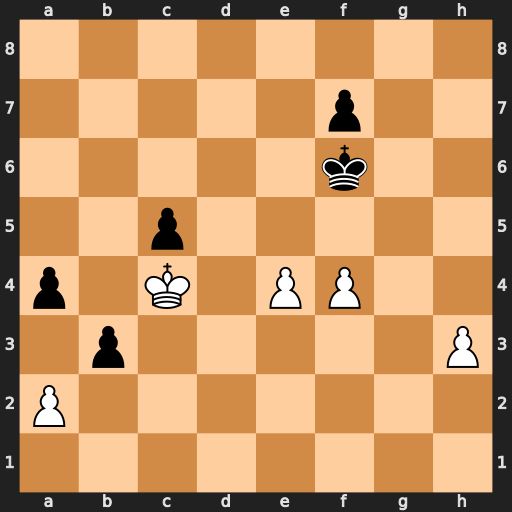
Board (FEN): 8/5p2/5k2/2p5/p1K1PP2/1p5P/P7/8
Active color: w
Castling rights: -
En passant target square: -
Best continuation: axb3 axb3 Kxb3